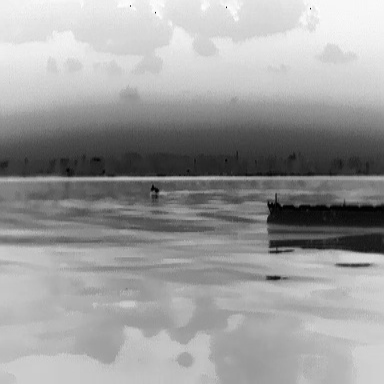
There is a warship in the infrared image.